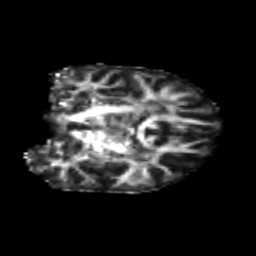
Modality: FA
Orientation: coronal
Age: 22
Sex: male
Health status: healthy
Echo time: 0.074 s